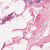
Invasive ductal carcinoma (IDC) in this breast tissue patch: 0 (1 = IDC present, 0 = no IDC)